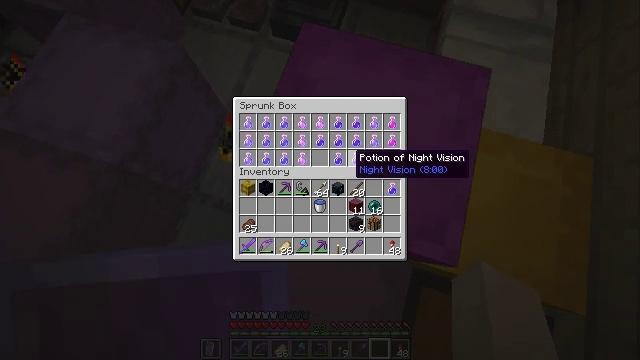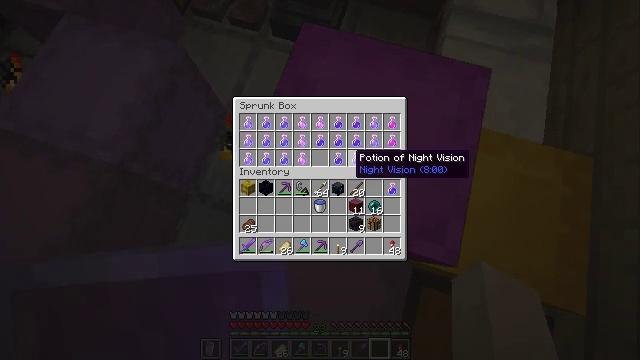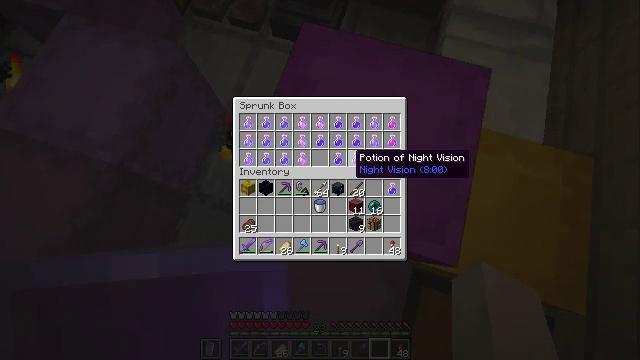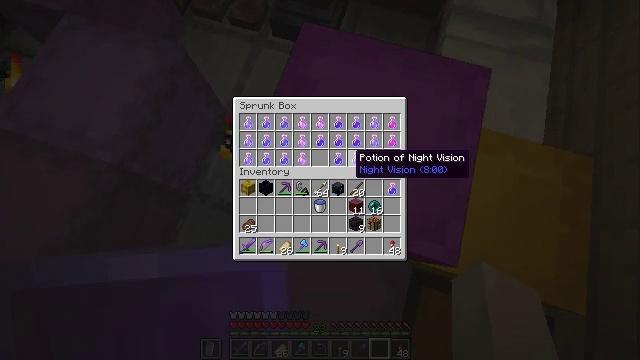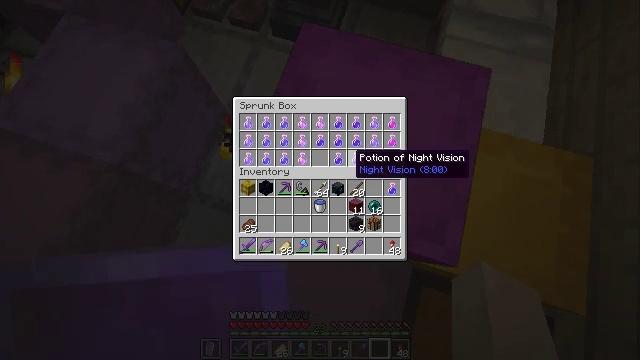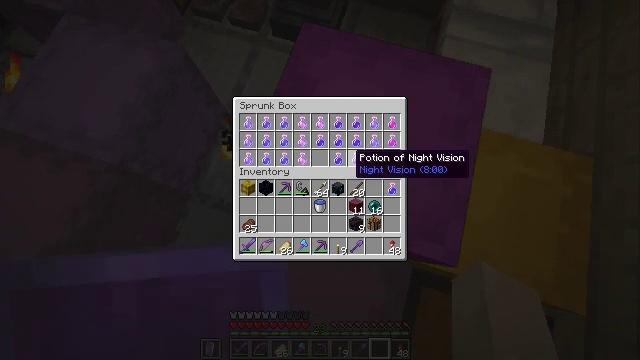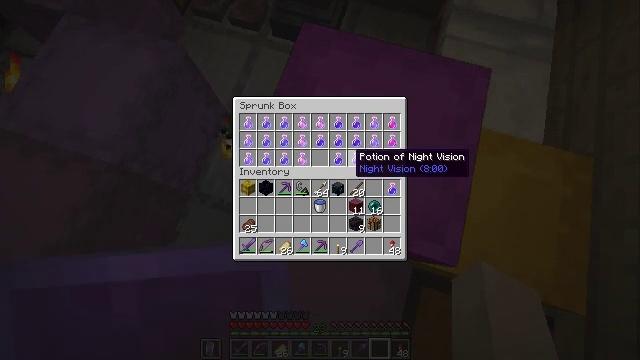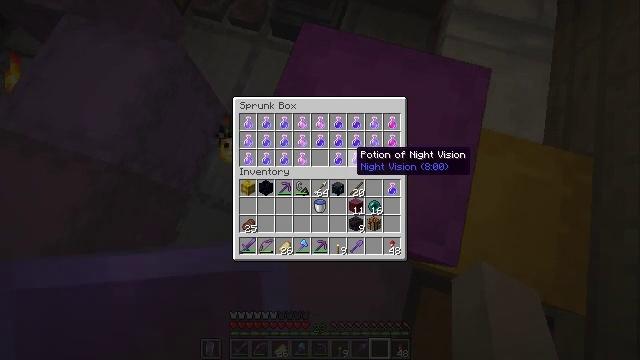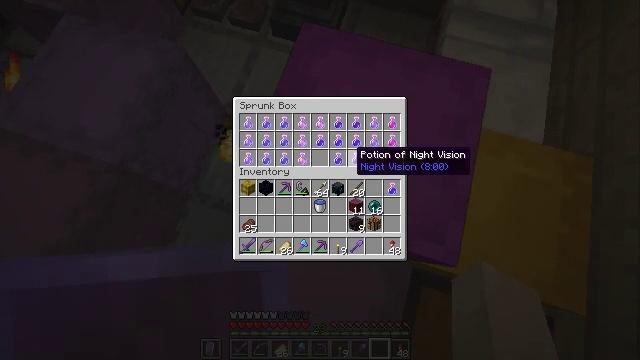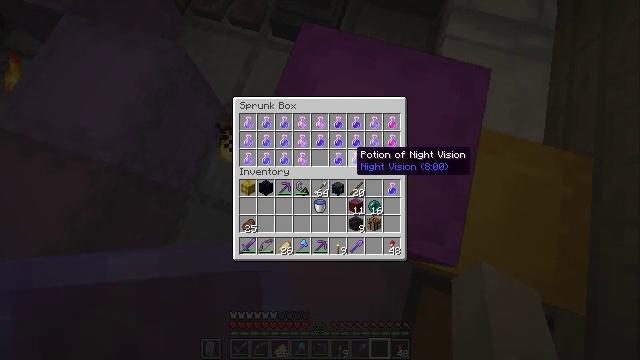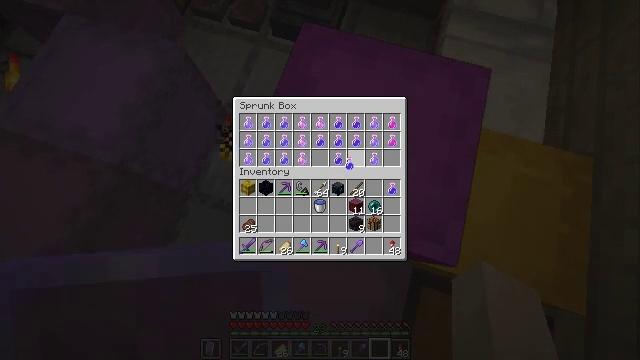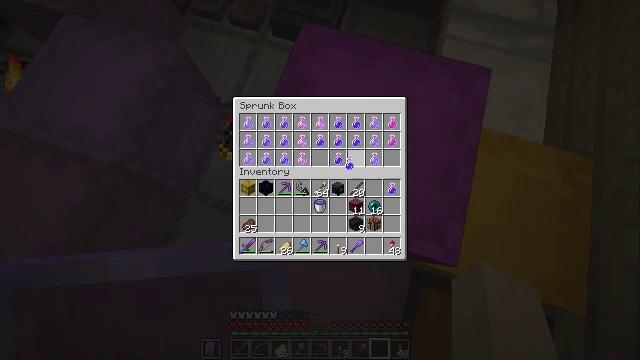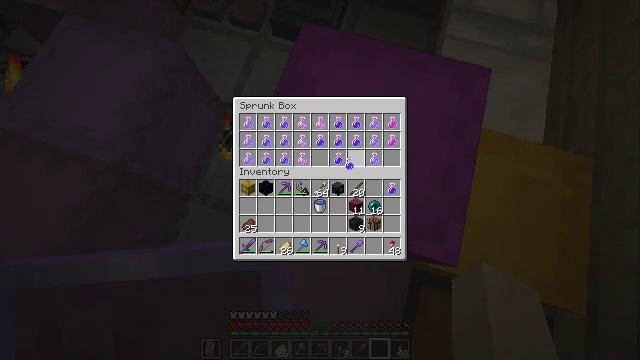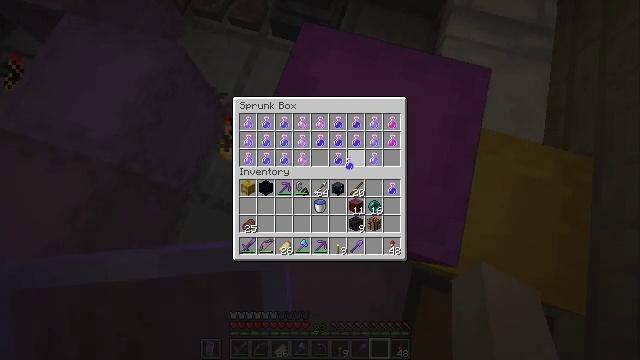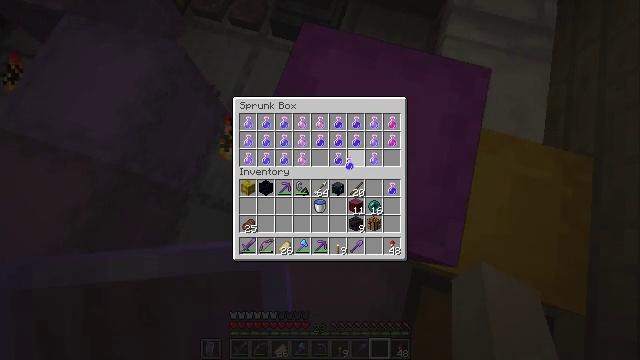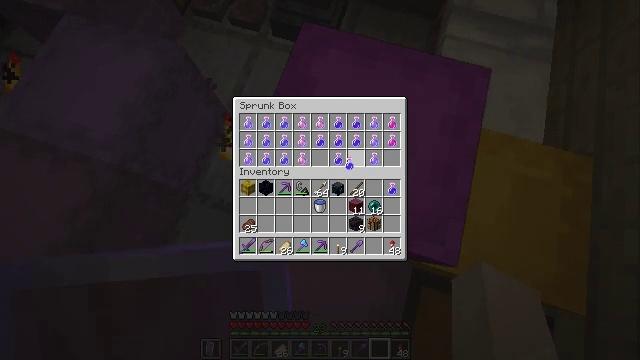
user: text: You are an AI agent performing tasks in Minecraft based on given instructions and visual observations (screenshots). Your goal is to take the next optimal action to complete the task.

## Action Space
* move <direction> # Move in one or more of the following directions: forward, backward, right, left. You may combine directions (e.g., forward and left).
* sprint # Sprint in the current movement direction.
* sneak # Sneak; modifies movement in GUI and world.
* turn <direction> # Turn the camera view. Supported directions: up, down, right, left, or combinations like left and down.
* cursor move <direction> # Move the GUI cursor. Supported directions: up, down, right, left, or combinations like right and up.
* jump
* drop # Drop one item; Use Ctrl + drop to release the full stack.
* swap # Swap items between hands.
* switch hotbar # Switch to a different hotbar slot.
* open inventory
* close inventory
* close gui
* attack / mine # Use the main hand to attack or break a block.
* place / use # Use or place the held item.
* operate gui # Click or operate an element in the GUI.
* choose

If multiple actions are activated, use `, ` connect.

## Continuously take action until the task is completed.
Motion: motion action
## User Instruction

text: Break the magenta shulker box to pick it up.
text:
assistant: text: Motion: no_op
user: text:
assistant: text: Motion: no_op
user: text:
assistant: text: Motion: no_op
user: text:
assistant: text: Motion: no_op
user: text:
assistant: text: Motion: no_op
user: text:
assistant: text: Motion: no_op
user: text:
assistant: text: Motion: no_op
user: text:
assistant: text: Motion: no_op
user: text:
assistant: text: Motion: no_op
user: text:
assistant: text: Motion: attack / mine
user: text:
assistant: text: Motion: attack / mine
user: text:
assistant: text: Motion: attack / mine
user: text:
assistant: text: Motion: no_op
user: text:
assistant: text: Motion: no_op
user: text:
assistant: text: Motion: no_op
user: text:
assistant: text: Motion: no_op
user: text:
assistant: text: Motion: turn right and down
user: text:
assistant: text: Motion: no_op
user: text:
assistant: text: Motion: no_op
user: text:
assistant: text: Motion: no_op
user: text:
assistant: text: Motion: no_op
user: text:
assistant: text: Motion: no_op
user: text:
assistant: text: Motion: no_op
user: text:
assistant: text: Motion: no_op
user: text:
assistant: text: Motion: no_op
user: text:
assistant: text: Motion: no_op
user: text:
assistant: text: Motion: no_op
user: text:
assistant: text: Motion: no_op
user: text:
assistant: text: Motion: no_op
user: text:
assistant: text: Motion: no_op